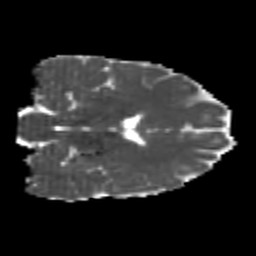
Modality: MD
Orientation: coronal
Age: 25
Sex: female
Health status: healthy
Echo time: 0.074 s